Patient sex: M
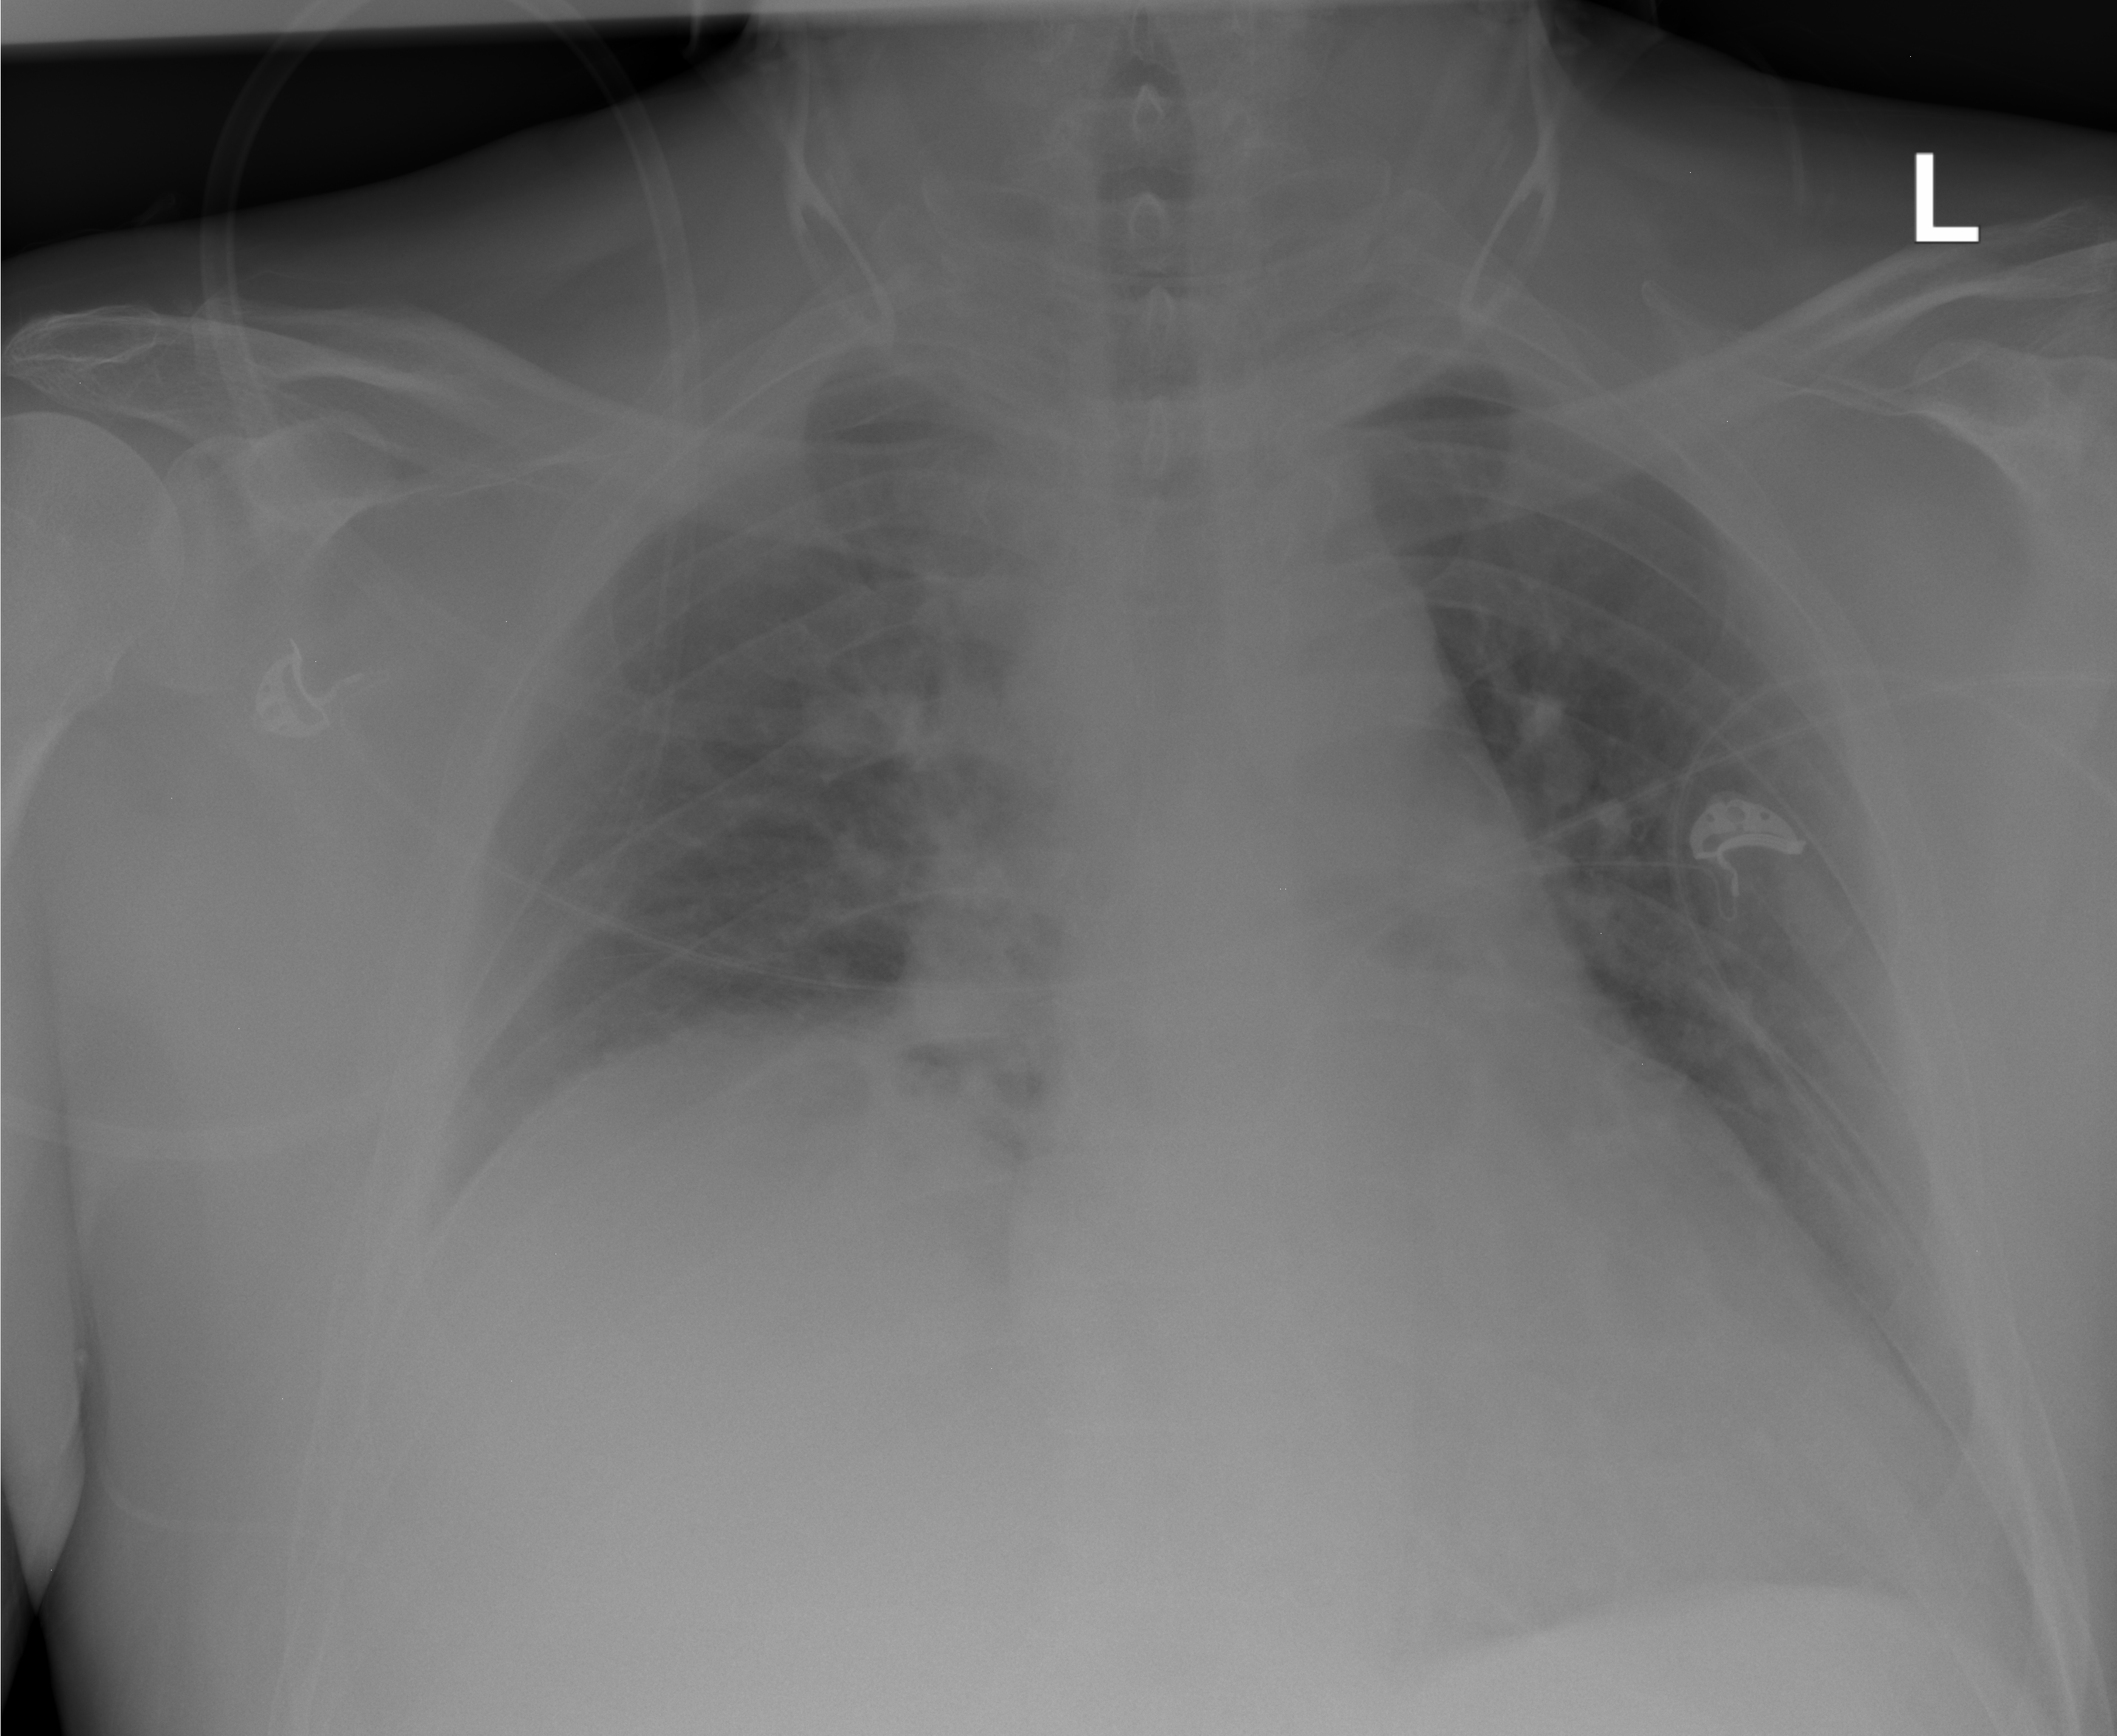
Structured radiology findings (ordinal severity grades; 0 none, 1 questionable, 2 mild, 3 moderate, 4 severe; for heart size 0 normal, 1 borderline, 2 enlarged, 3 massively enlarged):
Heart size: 0
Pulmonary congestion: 0
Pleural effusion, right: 0
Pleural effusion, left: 2
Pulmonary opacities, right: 0
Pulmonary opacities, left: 0
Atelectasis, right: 0
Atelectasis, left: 0